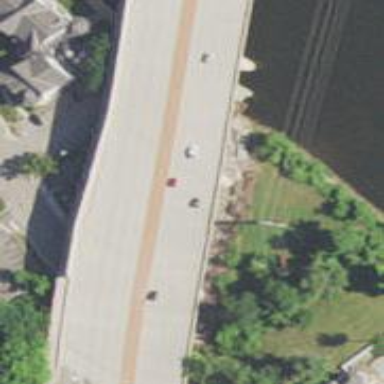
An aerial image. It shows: Asphalt bridge over expressway trunk road.